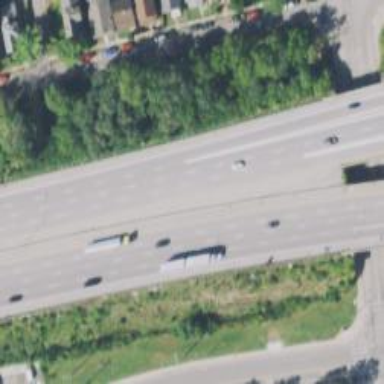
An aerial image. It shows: Motorway with embankment.